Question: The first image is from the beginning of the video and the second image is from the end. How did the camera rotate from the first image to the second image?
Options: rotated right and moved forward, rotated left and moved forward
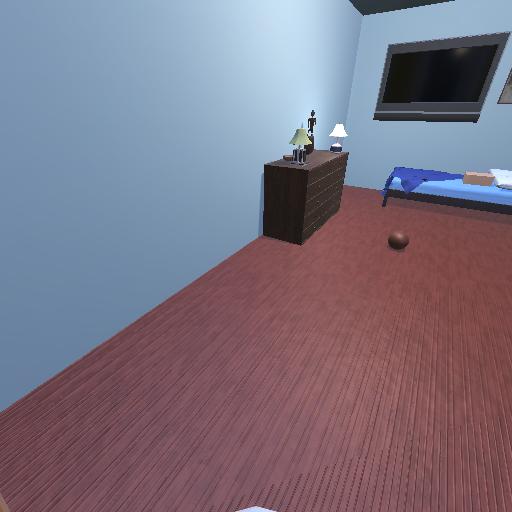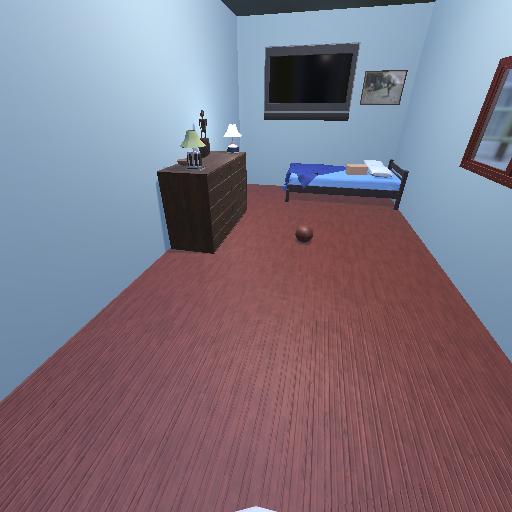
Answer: rotated right and moved forward